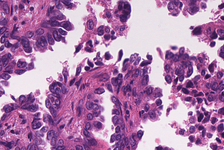
Tumor epithelial tissue: yes
Tumor-associated stroma tissue: yes
Normal tissue: no